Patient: sex M, age 52
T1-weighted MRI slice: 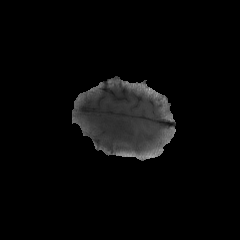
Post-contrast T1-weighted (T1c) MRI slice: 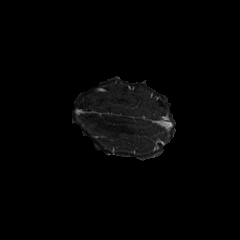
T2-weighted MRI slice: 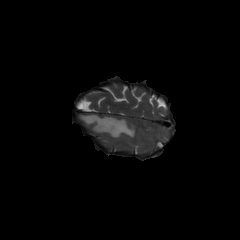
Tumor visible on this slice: yes
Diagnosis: Glioblastoma, IDH-wildtype
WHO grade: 4